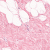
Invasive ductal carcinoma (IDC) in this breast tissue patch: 0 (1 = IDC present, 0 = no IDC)